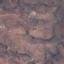
Land use / land cover: HerbaceousVegetation